Interaction volume radius: 5 \u00c5
Interaction volume height: 10 \u00c5
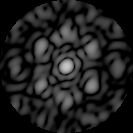
Disorder parameter: 0.5953